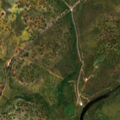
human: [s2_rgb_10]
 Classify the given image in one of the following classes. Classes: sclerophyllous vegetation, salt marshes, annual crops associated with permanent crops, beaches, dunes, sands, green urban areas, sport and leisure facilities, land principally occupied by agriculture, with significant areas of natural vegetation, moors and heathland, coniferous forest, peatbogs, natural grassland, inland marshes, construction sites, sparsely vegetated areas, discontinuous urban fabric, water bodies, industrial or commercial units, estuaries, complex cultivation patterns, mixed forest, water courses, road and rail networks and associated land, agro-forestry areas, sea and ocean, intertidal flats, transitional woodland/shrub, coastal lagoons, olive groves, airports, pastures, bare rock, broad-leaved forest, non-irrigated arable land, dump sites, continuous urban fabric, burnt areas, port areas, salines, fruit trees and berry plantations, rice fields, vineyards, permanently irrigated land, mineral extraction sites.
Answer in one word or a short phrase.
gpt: continuous urban fabric